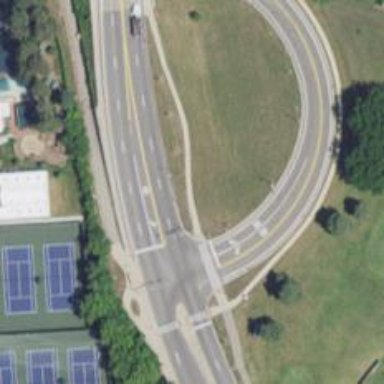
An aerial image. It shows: Crossing on the cycleway.